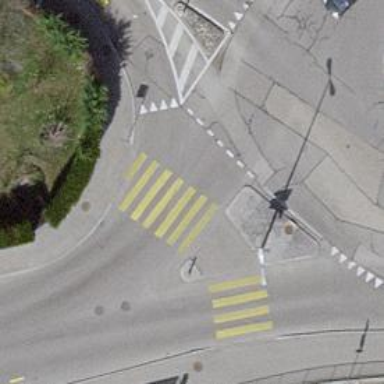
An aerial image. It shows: Traffic calming island.